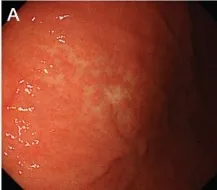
Oesophagogastroduodenoscopy images of the gastric MALT lymphoma. A pale lesion with indistinct boundaries is noted under white light observation.
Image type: endoscopy (gi_endoscopy)